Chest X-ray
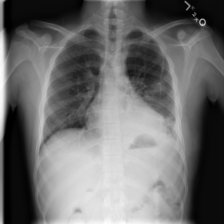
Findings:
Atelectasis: negative
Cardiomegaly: negative
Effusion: negative
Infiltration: negative
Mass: negative
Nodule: negative
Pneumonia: negative
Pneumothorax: negative
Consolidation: positive
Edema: negative
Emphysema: negative
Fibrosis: negative
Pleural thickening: negative
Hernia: negative